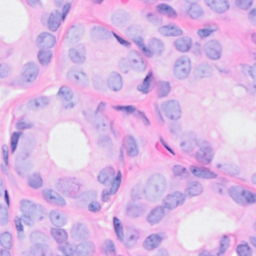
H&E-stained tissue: Breast